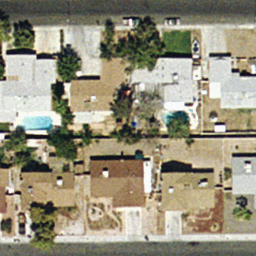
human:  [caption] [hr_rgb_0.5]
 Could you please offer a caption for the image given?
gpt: Many houses with plants surrounded in the medium residential area .

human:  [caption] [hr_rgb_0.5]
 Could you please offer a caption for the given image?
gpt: A medium residential area with houses and some swimming pools in the backyards .

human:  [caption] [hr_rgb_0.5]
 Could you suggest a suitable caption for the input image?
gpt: It is a medium residential area .

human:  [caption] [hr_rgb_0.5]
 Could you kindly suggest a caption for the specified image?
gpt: A medium residential area with houses arranged neatly and plants surrounded .

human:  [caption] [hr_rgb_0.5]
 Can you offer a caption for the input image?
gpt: This is a medium residential area with some houses have swimming pools in the backyards .